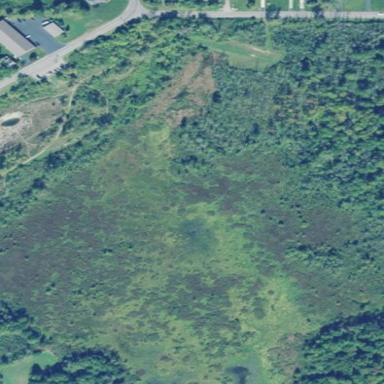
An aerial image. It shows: Marshy wetland area.